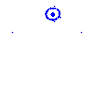
Particle: proton